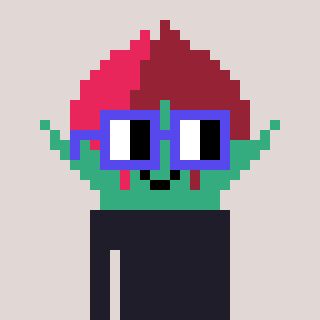
a pixel art character with square blue glasses, a rosebud-shaped head and a bege-colored body on a warm background